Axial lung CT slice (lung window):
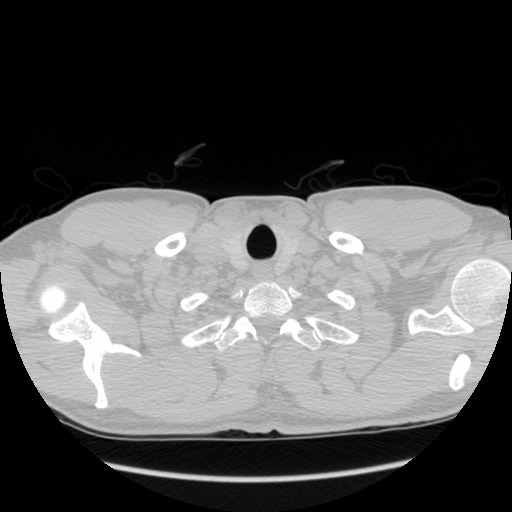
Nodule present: no